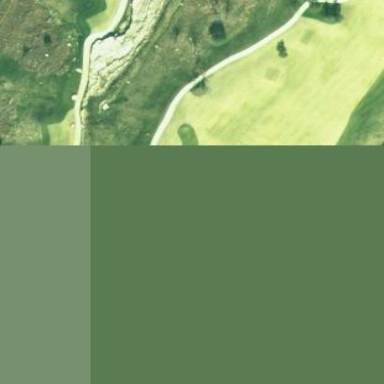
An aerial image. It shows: Rough area in golf course.